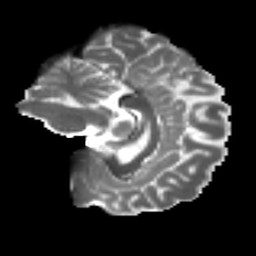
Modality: T2w
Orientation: sagittal
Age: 32
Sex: female
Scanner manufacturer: ge
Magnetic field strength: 3 T
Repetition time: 7.8 s
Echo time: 0.0606 s